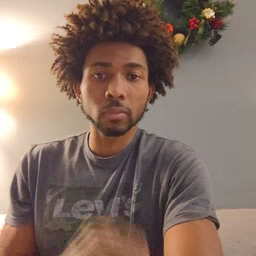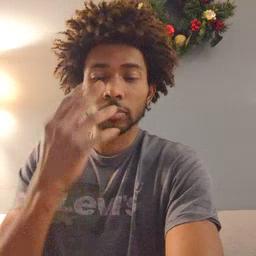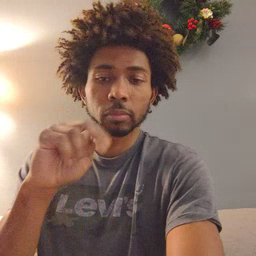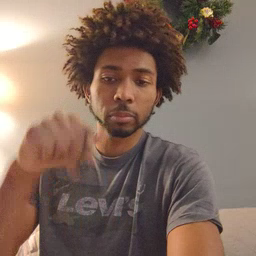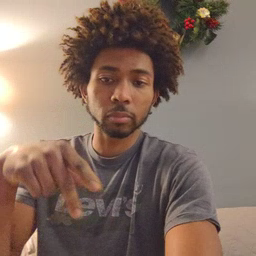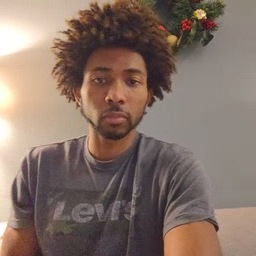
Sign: nap